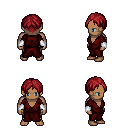
a pixel art fantasy rpg character, male body template, human, dark skin, red robe, gold greaves, brunette parted hairstyle, white cloth bracers, four views (front, back, left, right), 2x2 character sprite sheet, small pixel art, hard edges, no anti-aliasing